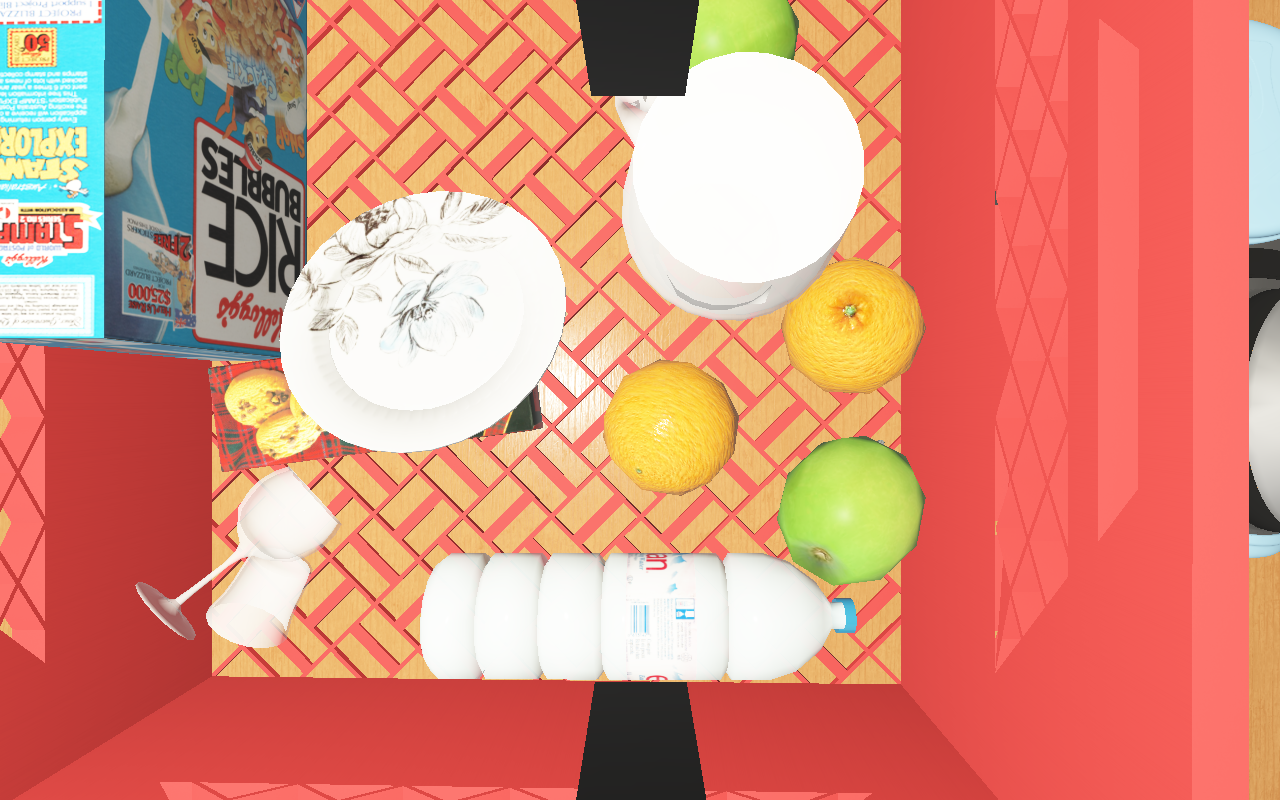
Objects in the scene:
carafe
water bottle
apple
apple
orange
cereal box
cereal box
biscuit box